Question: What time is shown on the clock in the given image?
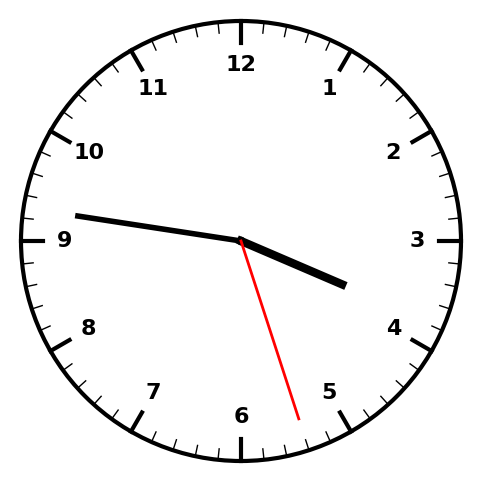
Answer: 03:46:27